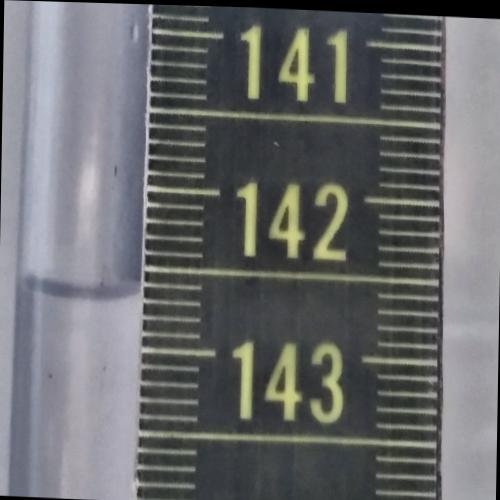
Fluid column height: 142.7 cm